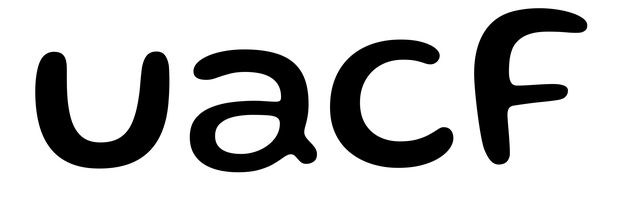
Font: Gluten_Regular